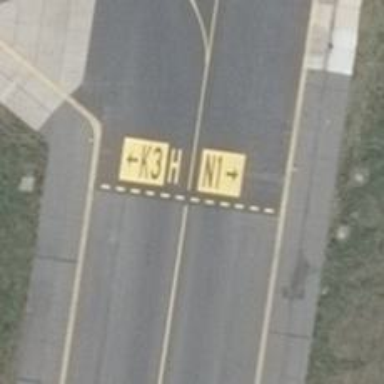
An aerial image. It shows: Concrete taxiway at the airport.